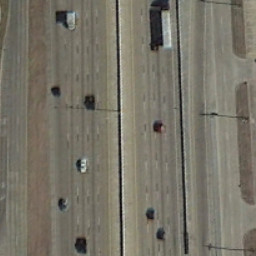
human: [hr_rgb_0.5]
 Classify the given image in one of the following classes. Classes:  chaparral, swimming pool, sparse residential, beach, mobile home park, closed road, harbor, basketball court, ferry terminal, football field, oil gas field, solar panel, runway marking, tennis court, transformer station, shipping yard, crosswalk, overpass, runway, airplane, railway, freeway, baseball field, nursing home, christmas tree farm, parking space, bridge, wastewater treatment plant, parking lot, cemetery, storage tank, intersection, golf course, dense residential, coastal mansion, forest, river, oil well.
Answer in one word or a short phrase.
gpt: freeway